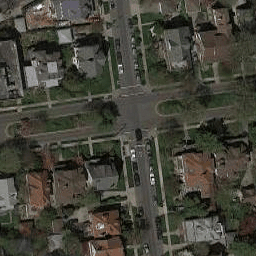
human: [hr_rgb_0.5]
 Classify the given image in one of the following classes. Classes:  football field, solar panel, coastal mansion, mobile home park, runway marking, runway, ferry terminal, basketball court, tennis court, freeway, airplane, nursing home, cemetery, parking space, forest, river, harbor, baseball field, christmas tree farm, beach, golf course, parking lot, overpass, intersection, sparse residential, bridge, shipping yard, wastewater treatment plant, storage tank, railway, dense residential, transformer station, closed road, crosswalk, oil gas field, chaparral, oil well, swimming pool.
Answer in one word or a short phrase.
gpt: intersection